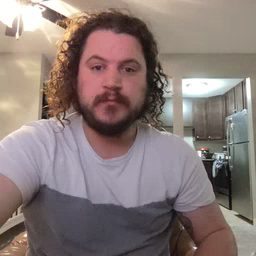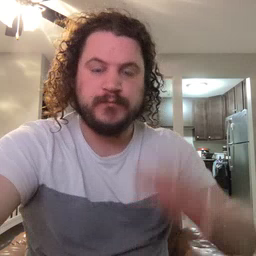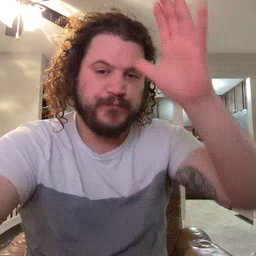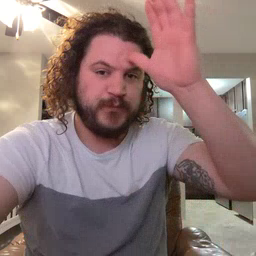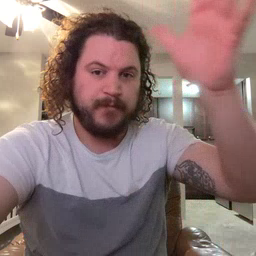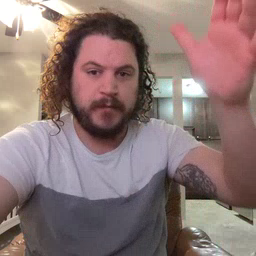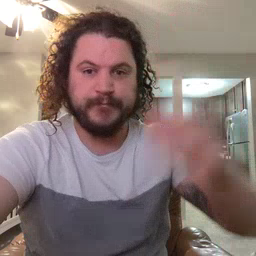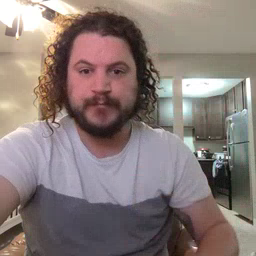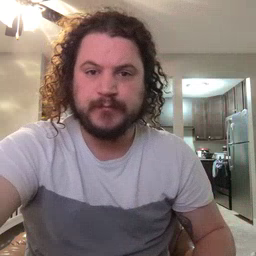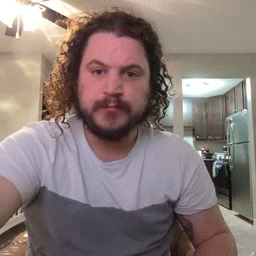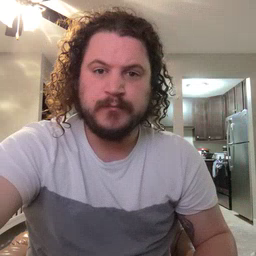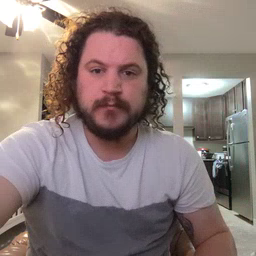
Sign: grandpa